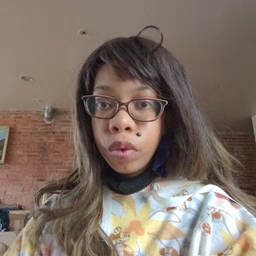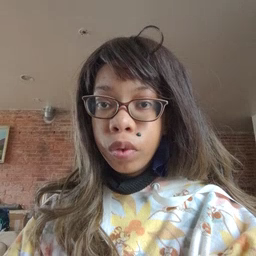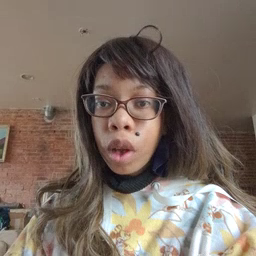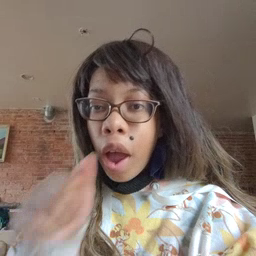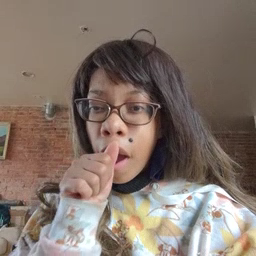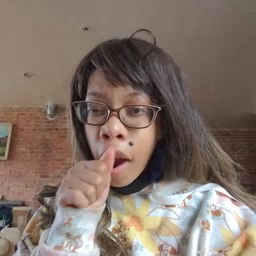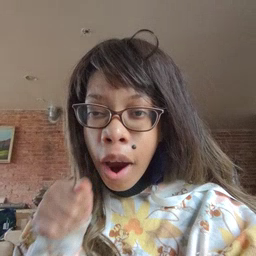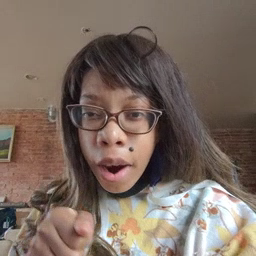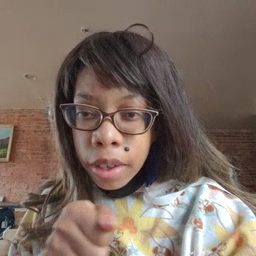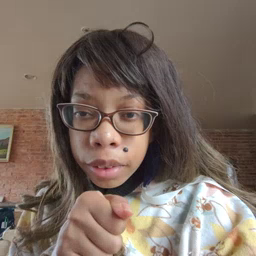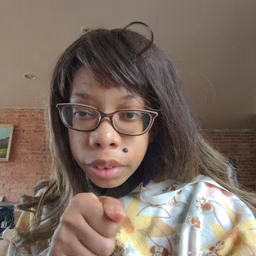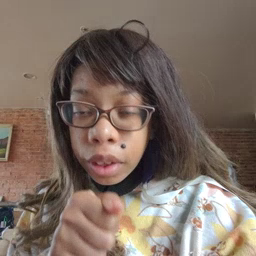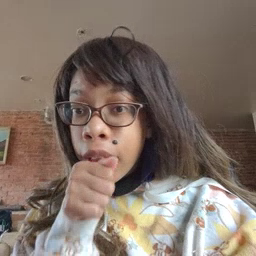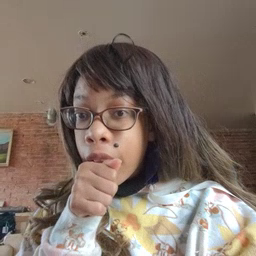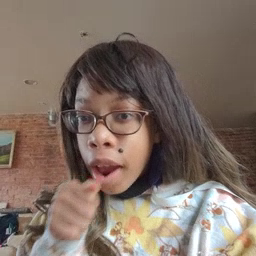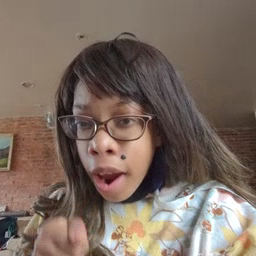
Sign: hide